Question: I have the following table in sql-server database:

I want to count the total number of rows where the column (state = Alabama and ID is not repeated).
For this example from Alabama is 2.
And I want to count the number of ID's that are repeated (here it is 2).
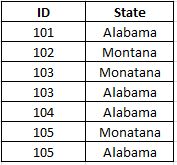
Answer: '''
SELECT count(id), state
FROM table_name
WHERE id IN (SELECT id FROM table_name GROUP BY id having count(id) = 1) and state = 'Alabama'
GROUP BY state
'''